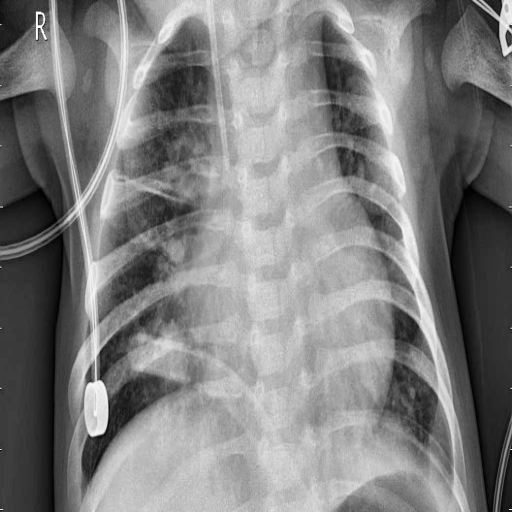
Finding: PNEUMONIA